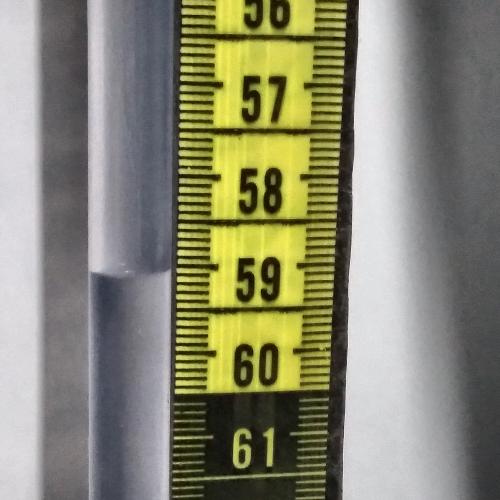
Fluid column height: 59.1 cm